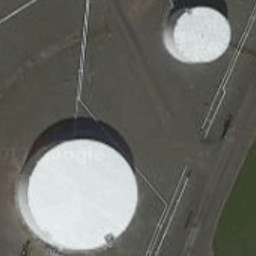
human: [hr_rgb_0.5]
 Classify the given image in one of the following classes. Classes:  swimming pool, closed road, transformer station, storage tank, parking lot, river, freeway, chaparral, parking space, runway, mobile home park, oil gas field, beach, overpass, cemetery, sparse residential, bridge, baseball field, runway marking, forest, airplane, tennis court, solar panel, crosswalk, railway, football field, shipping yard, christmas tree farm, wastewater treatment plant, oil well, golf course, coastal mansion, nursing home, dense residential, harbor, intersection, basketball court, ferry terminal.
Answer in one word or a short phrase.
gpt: storage tank